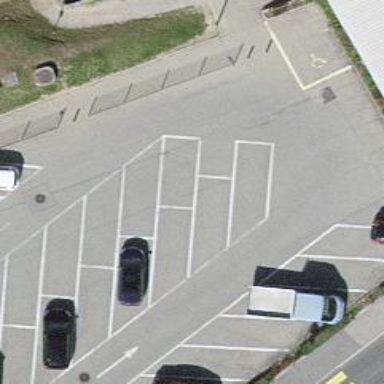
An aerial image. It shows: Road serving as parking aisle.